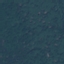
Label: Forest